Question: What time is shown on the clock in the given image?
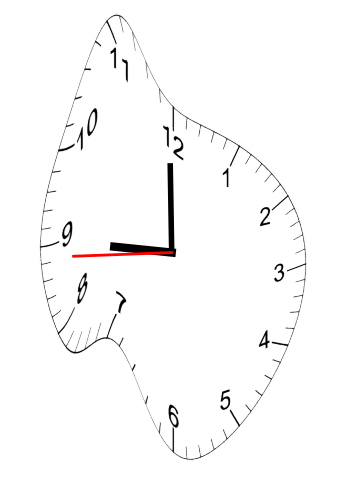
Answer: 08:59:44